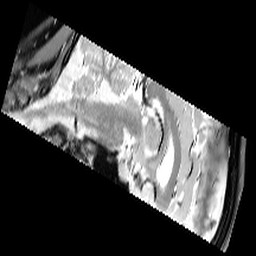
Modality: PDw
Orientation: sagittal
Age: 20
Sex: female
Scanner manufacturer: siemens
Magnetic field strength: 3 T
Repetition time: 6.49 s
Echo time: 0.016 s